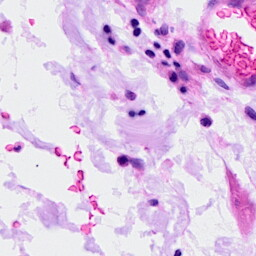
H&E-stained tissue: Ovarian